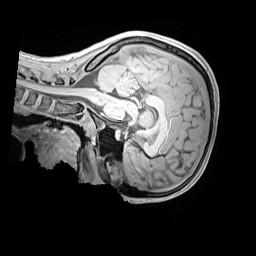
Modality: MP2RAGE
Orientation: sagittal
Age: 9
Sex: female
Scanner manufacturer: siemens
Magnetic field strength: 3 T
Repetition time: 4 s
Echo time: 0.00303 s